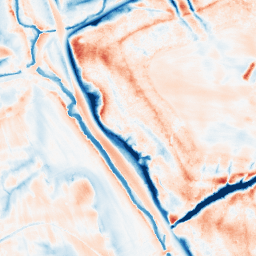
Category: edge_preserving
Decomposition family: guided
Decomposition parameters: radius: 8
eps: 0.1
Upsampling method: regularized
Upsampling parameters: scale: 4
lambda_reg: 0.01
Upsampling scale: 4